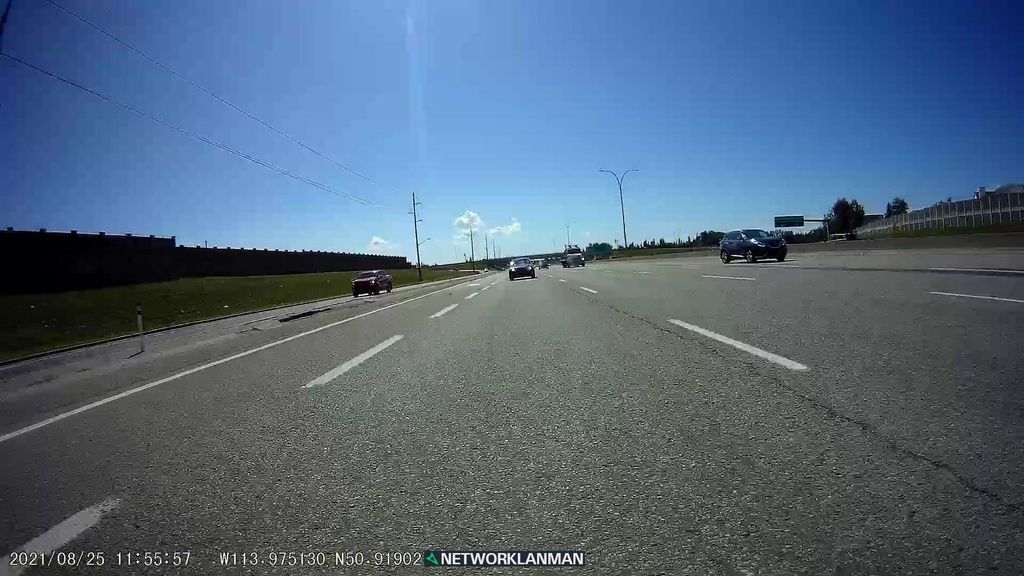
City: calgary